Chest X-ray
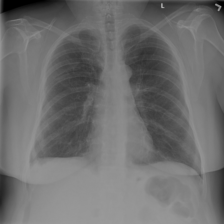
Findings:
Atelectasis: negative
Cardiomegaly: negative
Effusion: negative
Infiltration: negative
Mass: negative
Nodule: negative
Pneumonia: negative
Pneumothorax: negative
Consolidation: negative
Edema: negative
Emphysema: negative
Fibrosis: negative
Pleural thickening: negative
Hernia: negative